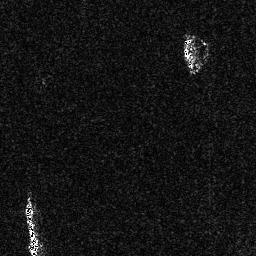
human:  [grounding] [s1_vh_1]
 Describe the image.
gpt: In the satellite image, there is  <ref>1 medium ship </ref> <box>[[8, 76, 16, 99, 0]]</box> located at bottom left.